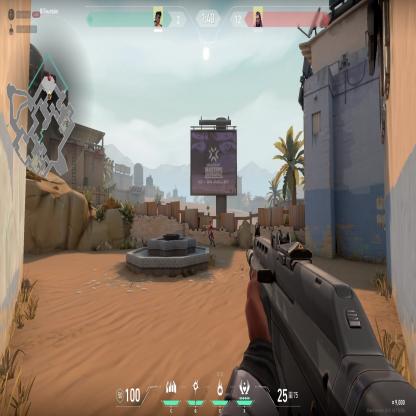
Label: enemy